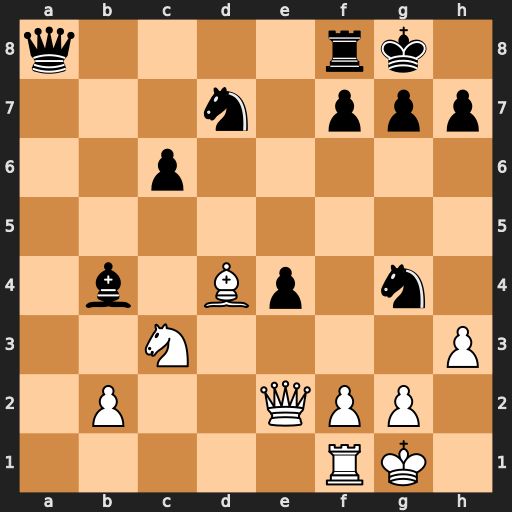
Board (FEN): q4rk1/3n1ppp/2p5/8/1b1Bp1n1/2N4P/1P2QPP1/5RK1
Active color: w
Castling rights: -
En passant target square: -
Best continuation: Qxg4 g6 Qxd7 Rd8 Qa7 Qxa7 Bxa7